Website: home-depot
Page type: customer-info-address
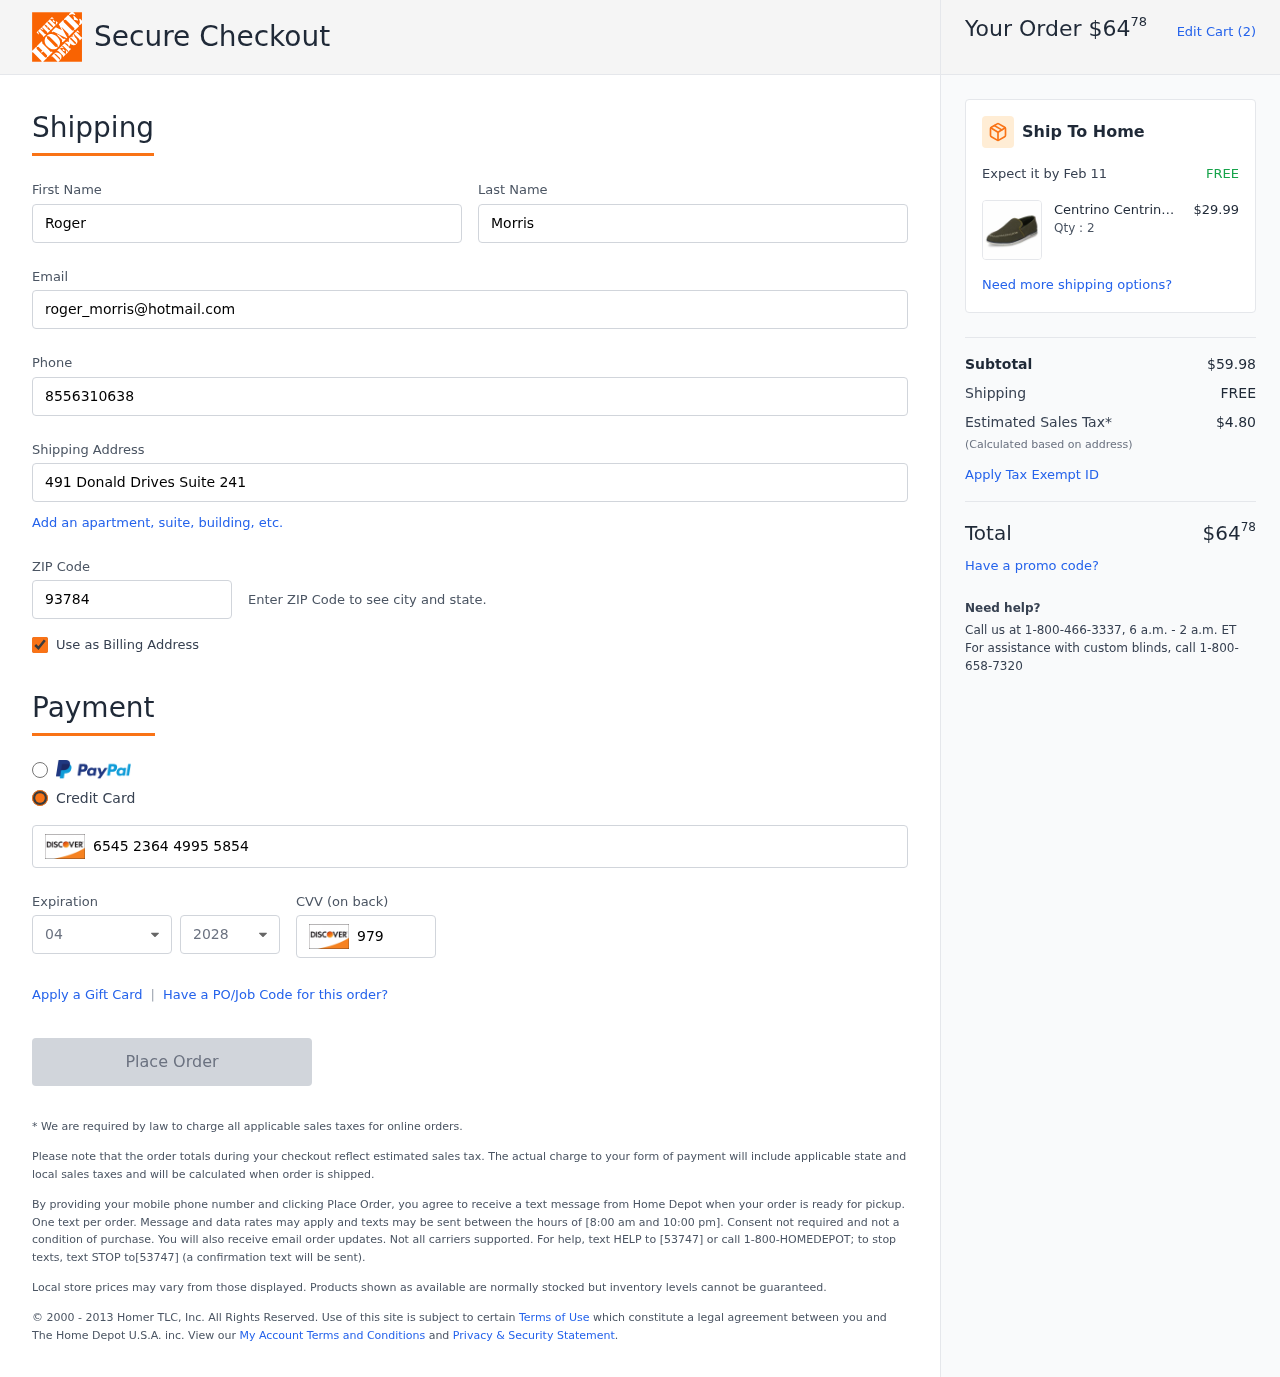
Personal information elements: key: PII_CARD_CVV
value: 979
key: PII_CARD_EXPIRY_MONTH
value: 04
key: PII_CARD_EXPIRY_YEAR
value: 28
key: PII_CARD_NUMBER
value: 6545 2364 4995 5854
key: PII_EMAIL
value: roger_morris@hotmail.com
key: PII_FIRSTNAME
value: Roger
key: PII_LASTNAME
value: Morris
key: PII_PHONE
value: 8556310638
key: PII_POSTCODE
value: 93784
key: PII_STREET
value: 491 Donald Drives Suite 241
Product elements: key: PRODUCT1_BRAND
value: Centrino
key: PRODUCT1_NAME
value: Centrino Men's S5698 Olive Loafers-8 UK (42 EU) (9 US) (S5698-1)
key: PRODUCT1_PRICE
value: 29.99
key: PRODUCT1_QUANTITY
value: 2
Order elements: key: ORDER_TOTAL
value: $6478
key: ORDER_NUM_ITEMS
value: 2
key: ORDER_DELIVERY_DATE
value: Feb 11
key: ORDER_SUBTOTAL
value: $59.98
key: ORDER_SHIPPING_COST
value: FREE
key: ORDER_TAX
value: $4.80